Aerial crown-view tile of a tropical tree (Barro Colorado Island, Panama), acquired 20250818:
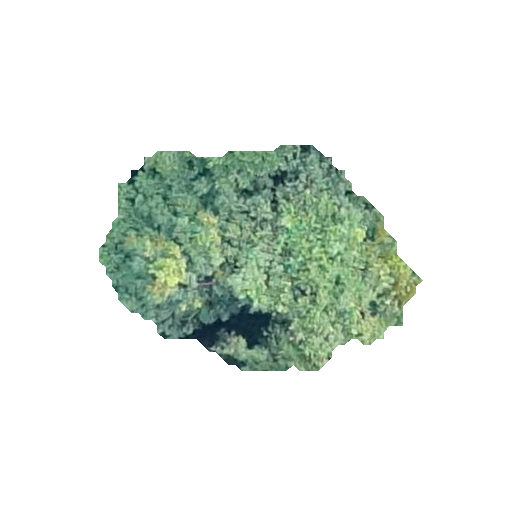
Species: Protium tenuifolium
GBIF accepted scientific name: Protium tenuifolium
Crown area: 74.43 m²